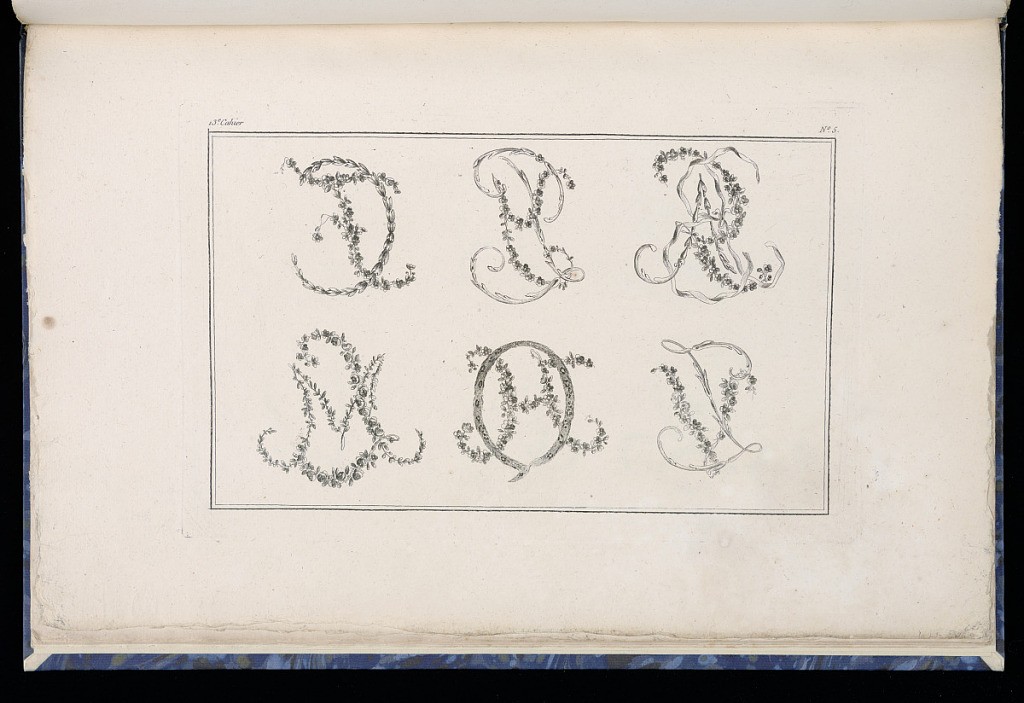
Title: Decorative Monogram Designs
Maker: Pierre Ranson, French, 1736–1786
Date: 1777–79
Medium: Etching on paper
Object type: Print
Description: Design for six decorative monograms (letters), comprised of one or two letters featuring floral motifs, foliate scrolls, fur or pelt, flowers, ribbons, fleurons, and scrolling acanthus leaves (rinceaux). The plate is numbered.